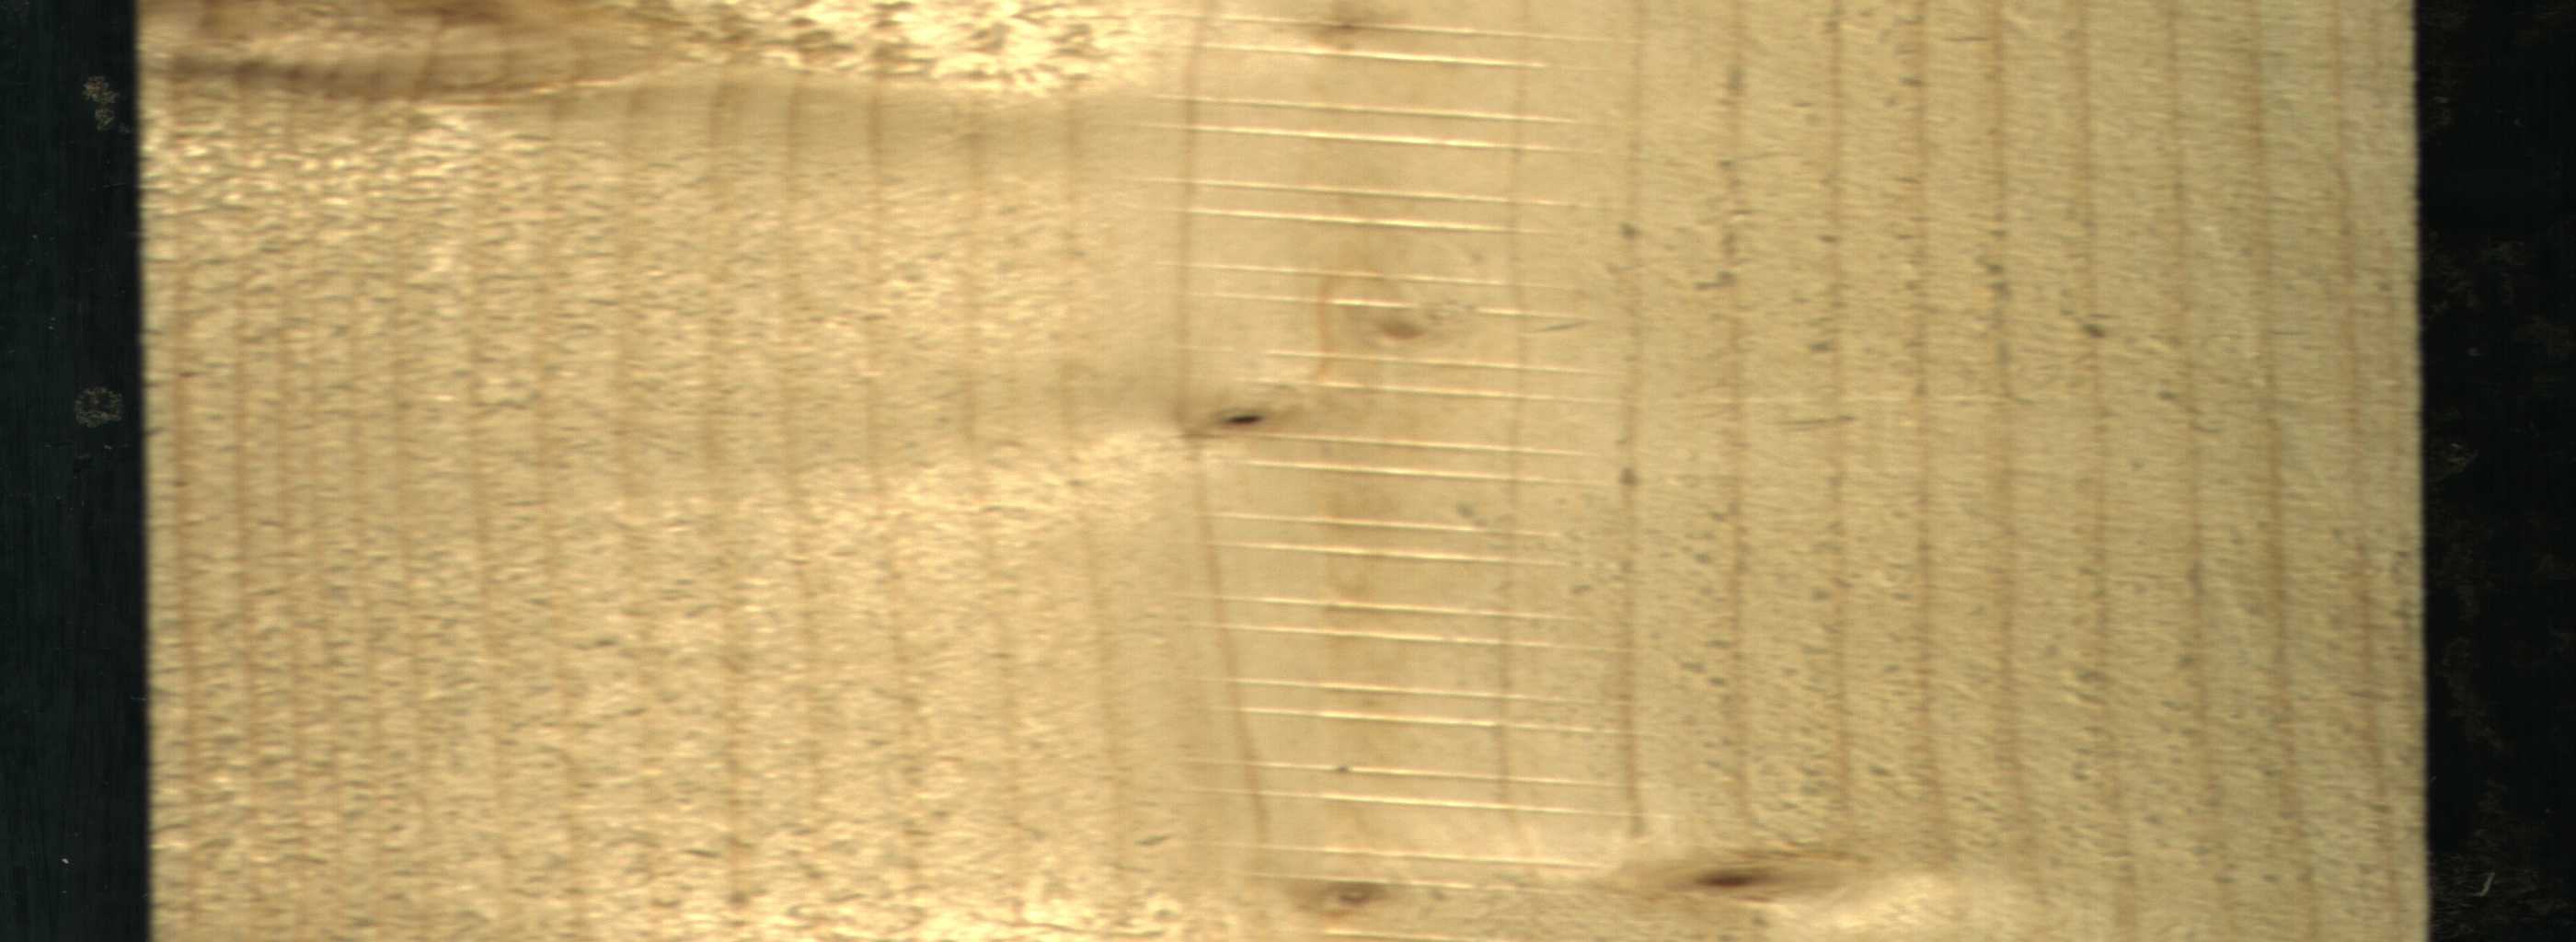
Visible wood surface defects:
Live_Knot
Live_Knot
Live_Knot
Live_Knot